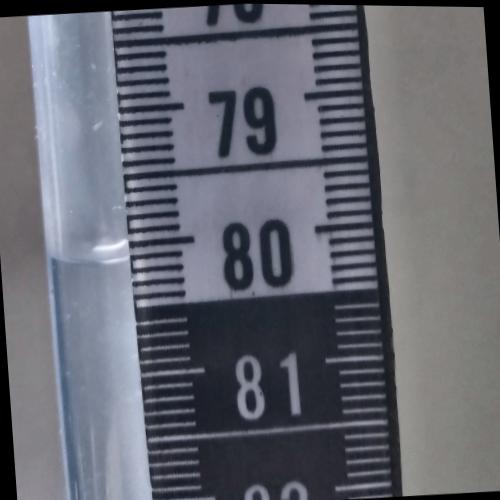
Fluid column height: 80.1 cm